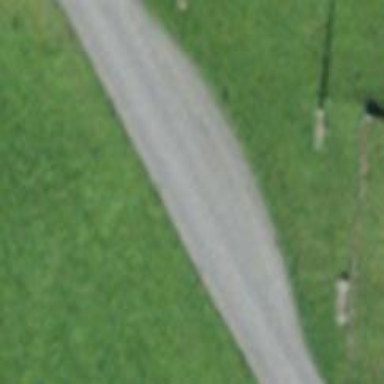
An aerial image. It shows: Passing place on the road.